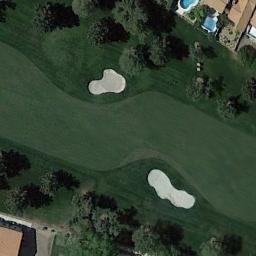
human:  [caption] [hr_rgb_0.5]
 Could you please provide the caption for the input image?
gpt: There are many buildings and trees near the golf course .

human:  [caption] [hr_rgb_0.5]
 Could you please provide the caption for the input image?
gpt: The picture shows a road with a nearly 180-degree turn .

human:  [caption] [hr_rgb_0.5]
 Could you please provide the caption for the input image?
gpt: The golf course has a fairway, Some barrier trees and two sandpits and some houses with pools are also in the golf course .

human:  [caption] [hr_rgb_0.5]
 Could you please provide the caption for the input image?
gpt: There are several bunkers on a large green lawn on the golf course, Many trees and several buildings with swimming pools .

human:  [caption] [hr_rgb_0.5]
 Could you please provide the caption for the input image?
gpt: There are two bunkers and some trees on the golf course .